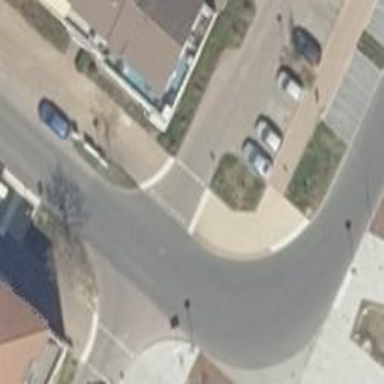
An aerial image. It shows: Marked crossing on the road with clear markings.